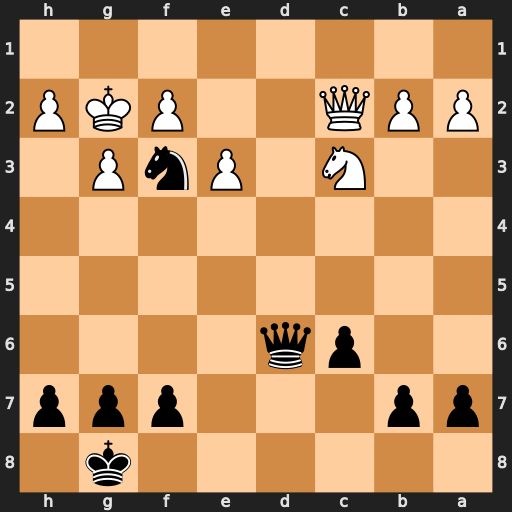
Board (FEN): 6k1/pp3ppp/2pq4/8/8/2N1PnP1/PPQ2PKP/8
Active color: b
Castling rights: -
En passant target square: -
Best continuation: Ne1+ Kf1 Nxc2